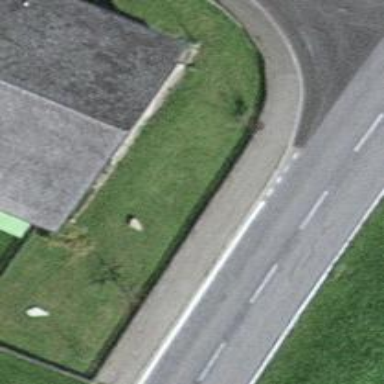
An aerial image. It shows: Sidewalk.